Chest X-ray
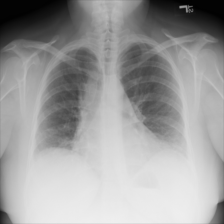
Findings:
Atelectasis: negative
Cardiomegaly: negative
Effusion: negative
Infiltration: negative
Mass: negative
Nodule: negative
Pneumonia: negative
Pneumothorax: negative
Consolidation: negative
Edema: negative
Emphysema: negative
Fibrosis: negative
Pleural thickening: negative
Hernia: negative